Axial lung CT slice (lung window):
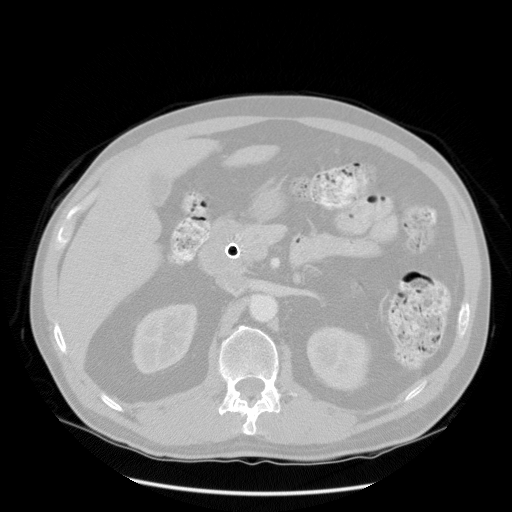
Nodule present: no